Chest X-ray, PA view. Patient: 45 years old, sex F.
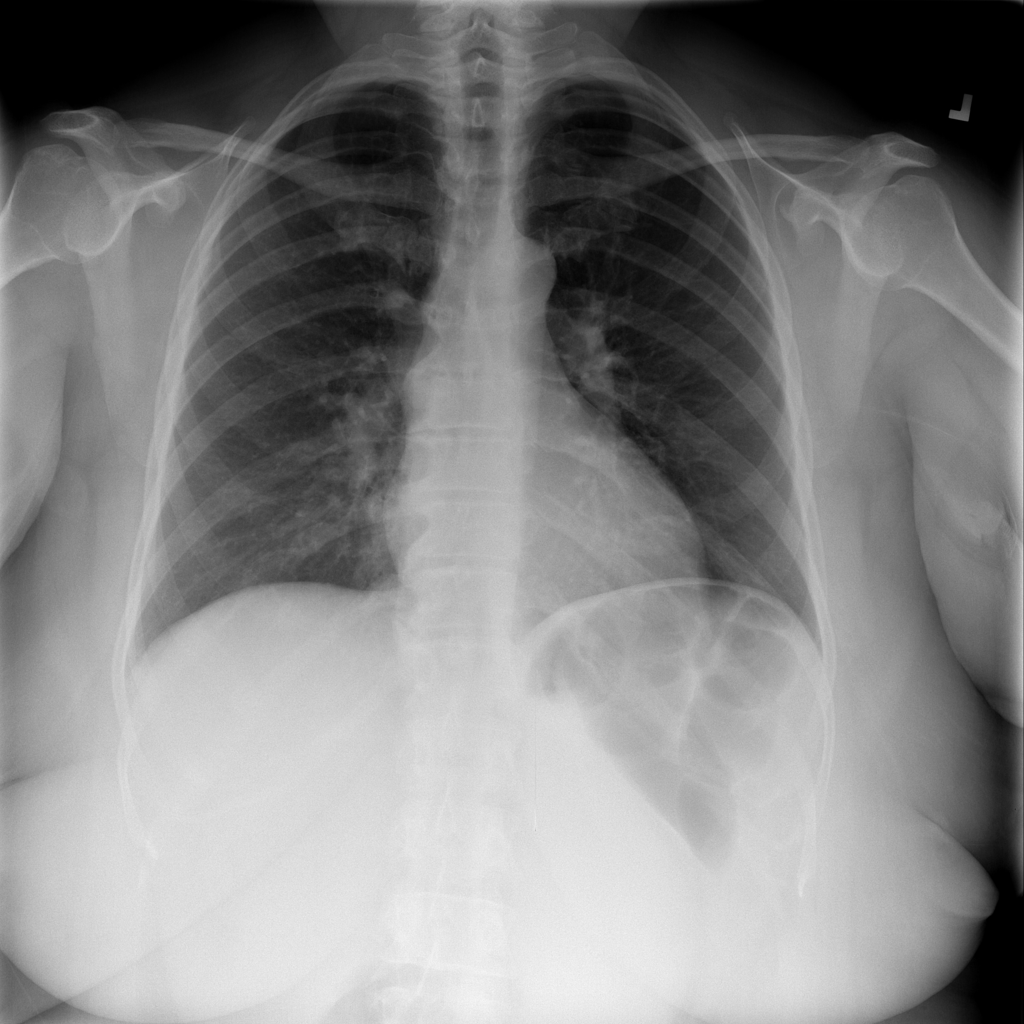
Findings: No Finding